Question: The task is relatively straightforward:
A Drupal website displays a list of articles with thumbnails. Some visitors would like to view it without images by clicking on a button/link and have that preference saved.
e.g. <URL>

The problem is all visitors are anonymous and given certain traffic, page cache is enabled.
My idea was to use some simple JavaScript to set a cookie, refresh the page and depending on the cookie values (or its presence/absence) display or hide the images.
Except Drupal serves cached pages quite early and the only quick way to modify the cached version that I could find is by hacking includes/bootstrap.inc and add a custom class to the body classes then hide the images with css.
A very wrong approach, I know. But I wonder if there is a way to save different versions of a page and serve the correct version?
Edit:
- - - 'hook_boot()'-
Edit/solution:
In the end went with Rimian's suggestion. But it is possible to accomplish the task using our own cache.inc implementation as seen in the <URL> module. Specifically, by extending cache.inc and updating settings.php to include
'''
$conf['page_cache_fastpath'] = FALSE;
$conf['cache_inc'] = 'path/to/my/module/my_module_cache.inc';
'''
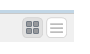
Answer: So let me get this right. You wanna hide some images on a cached page if the user chooses to?
Why don't you write some jQuery or javascript and load that into your cached page with all the rest of the document?
Then, the client/browser would decide to run your script and hide images depending on some parameters you passed along with the request to that page or in the cookie? The script gets cached and only runs when you call it.
If you were hacking the bootstrap for something like that you'd really need to be rethinking what you were doing. Crazy! :)
Also take a look at cache_get and cache_set:
<URL>